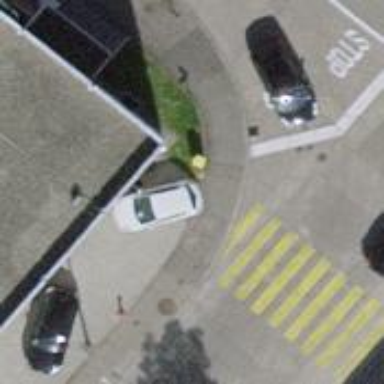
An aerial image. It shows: Post box is visible.